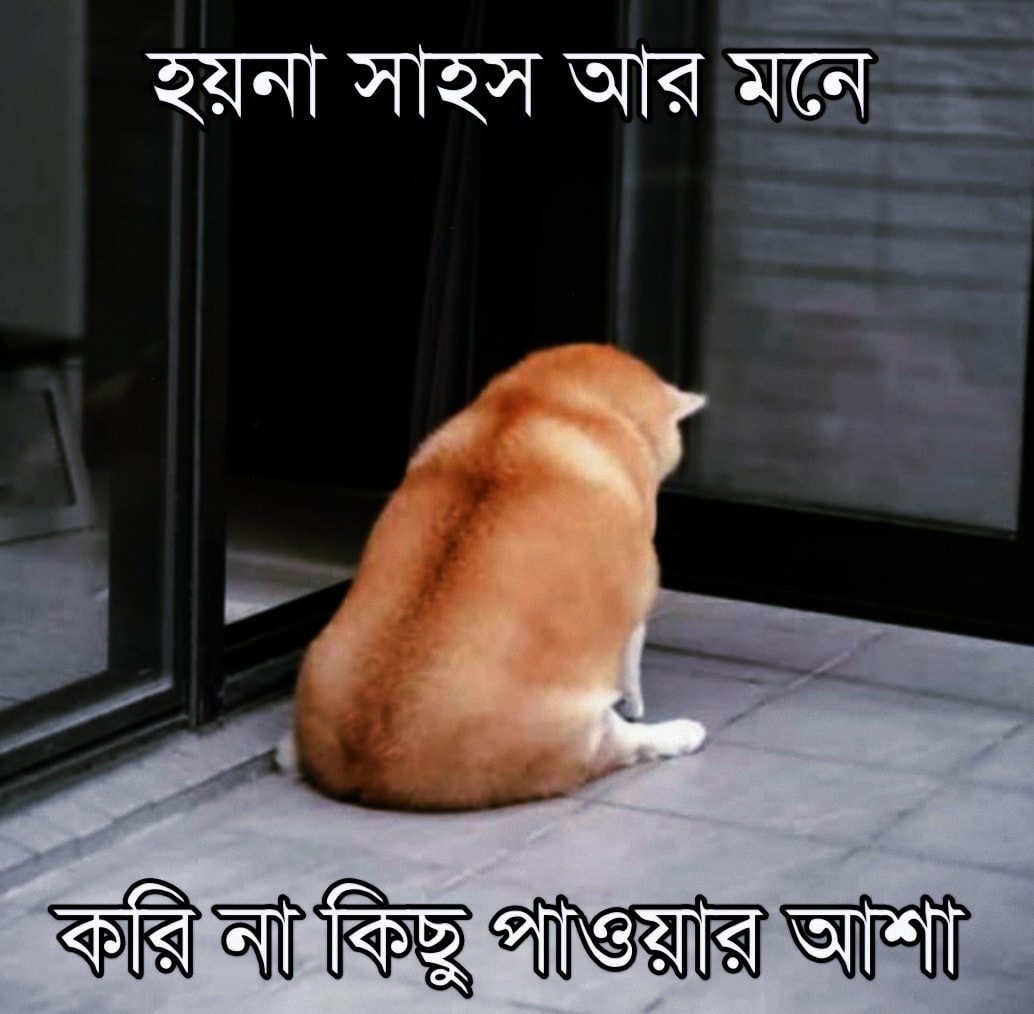
Caption: হয়না সাহস আর মনে    করি না কিছু পাওয়ার আশা
Label: non-hate